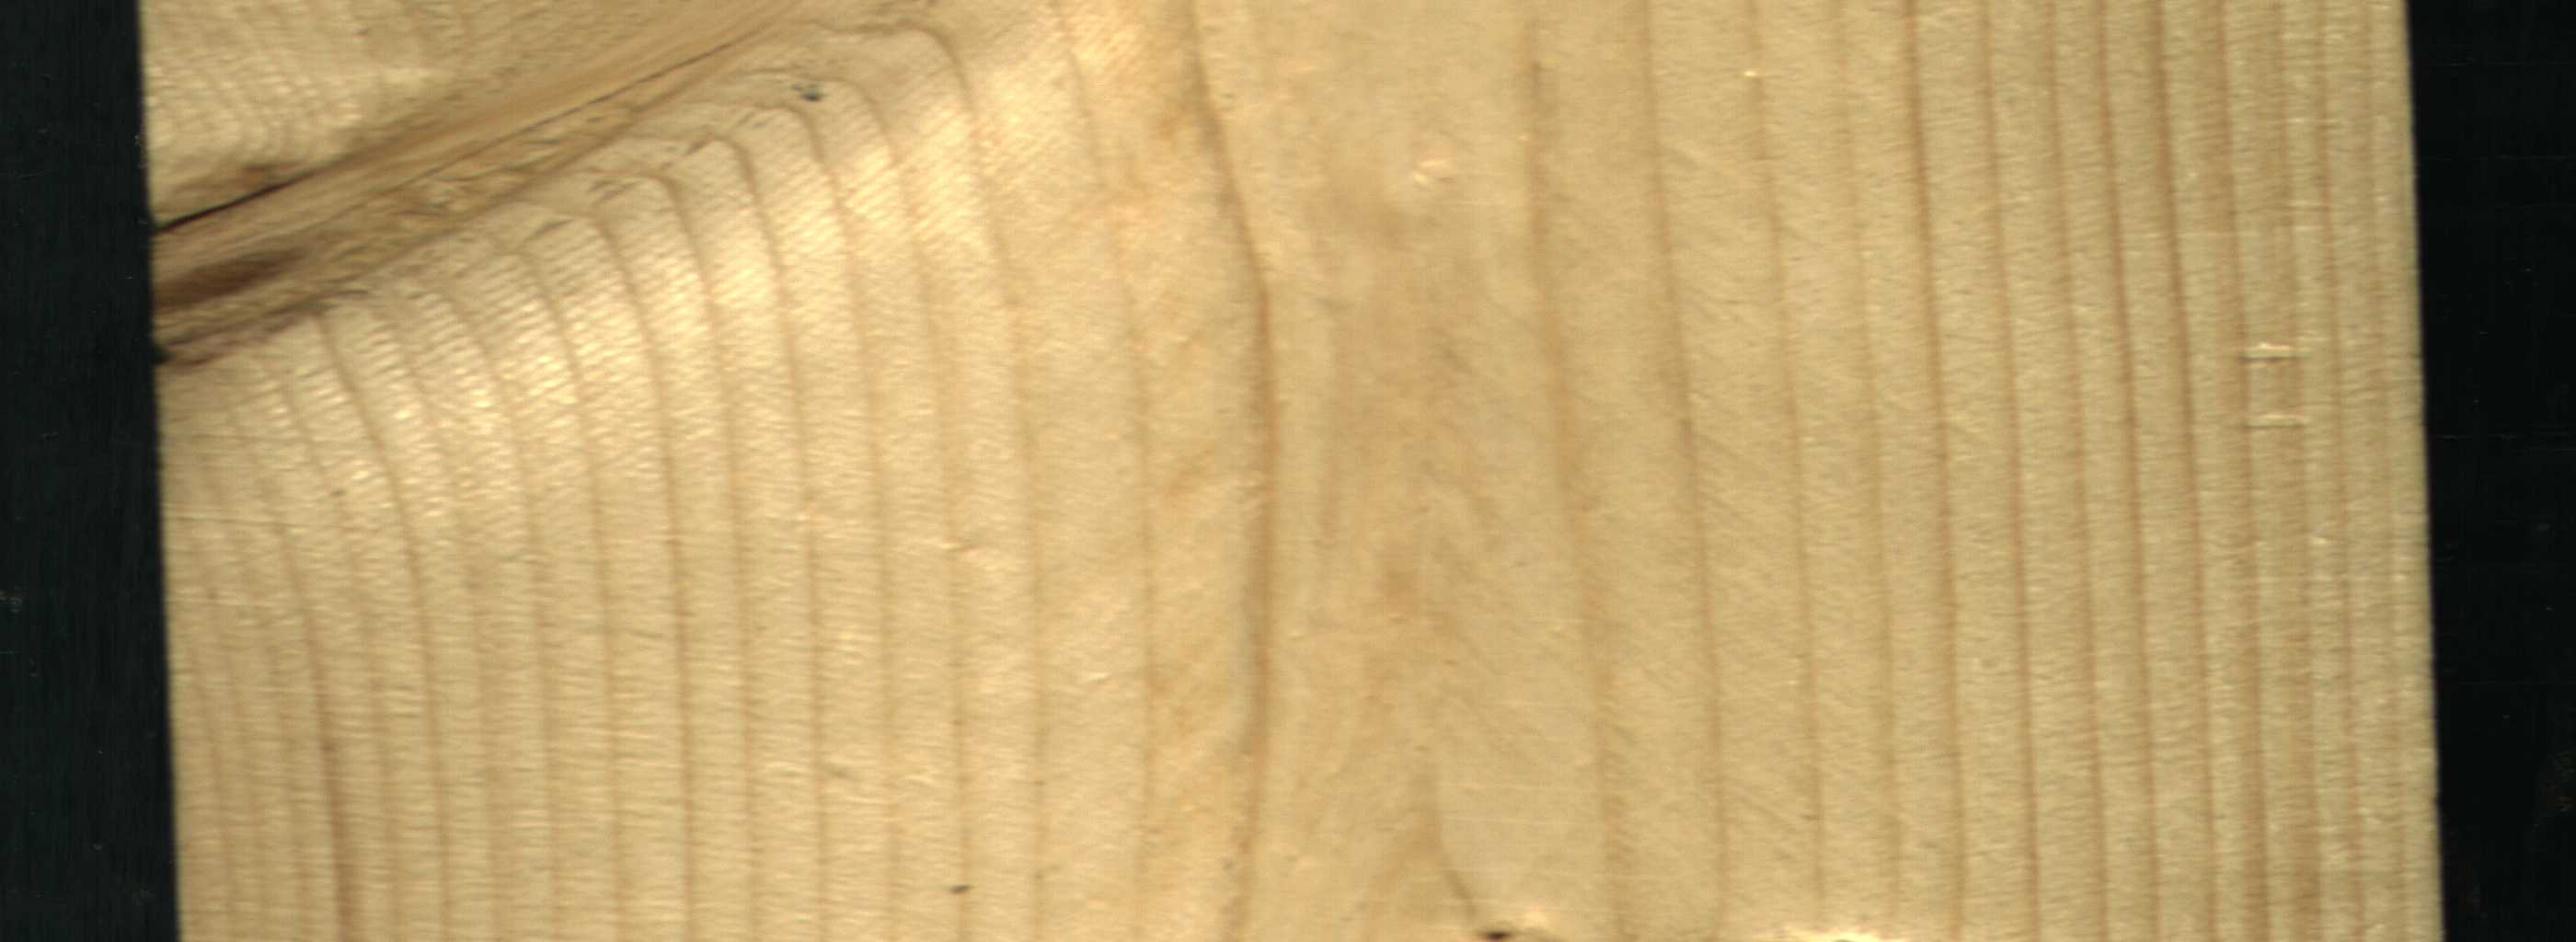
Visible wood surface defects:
Live_Knot